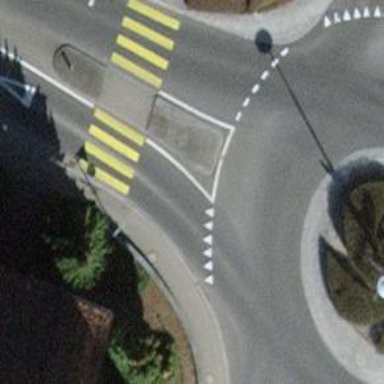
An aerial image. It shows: Secondary road with asphalt surface and dedicated cycle lane.